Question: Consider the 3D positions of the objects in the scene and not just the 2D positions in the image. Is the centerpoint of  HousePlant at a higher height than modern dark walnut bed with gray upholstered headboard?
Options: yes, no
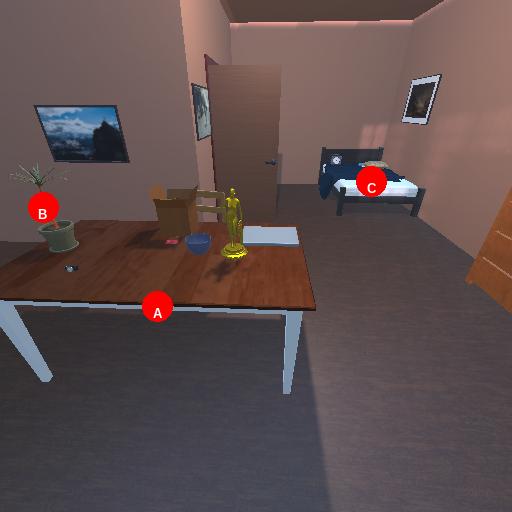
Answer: yes